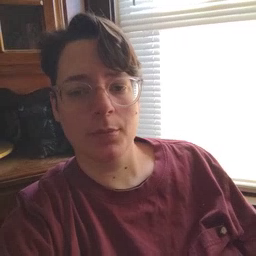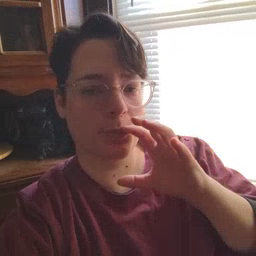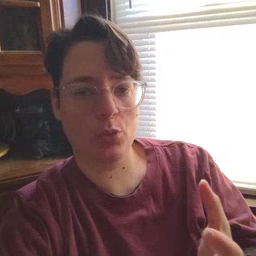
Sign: balloon